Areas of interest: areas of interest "Theater"
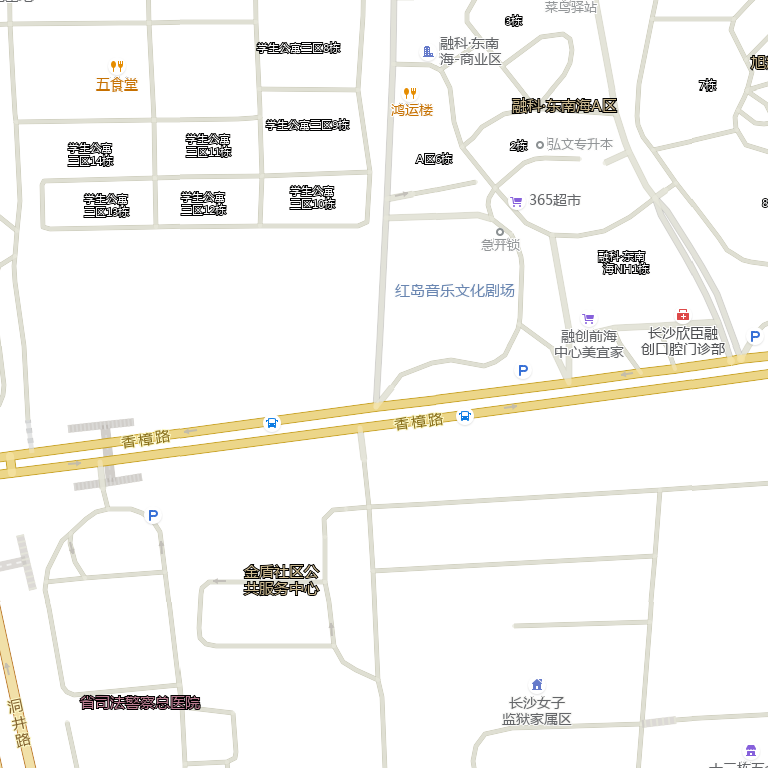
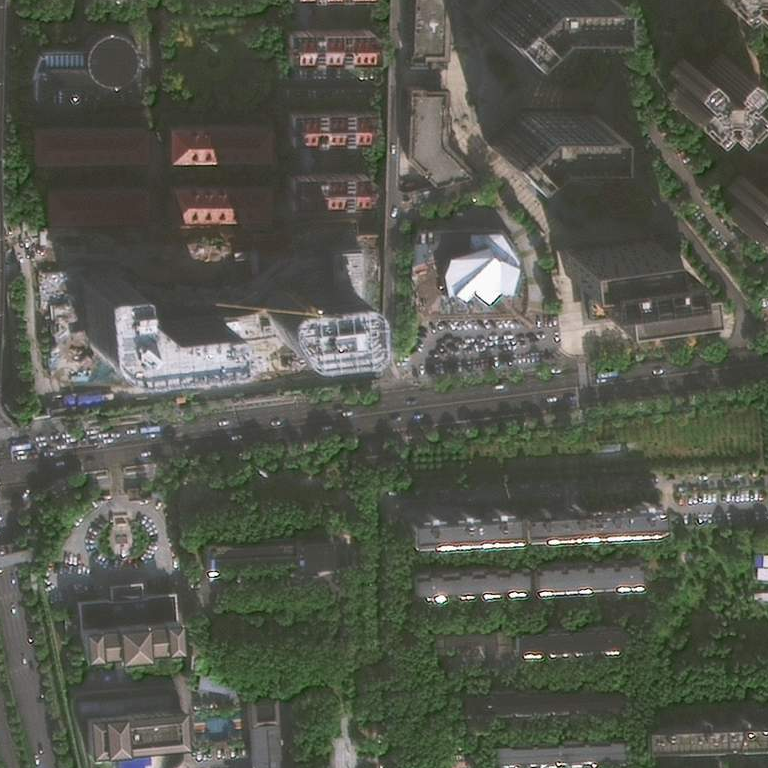